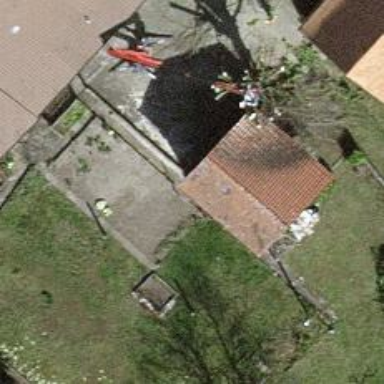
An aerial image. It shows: Shed.